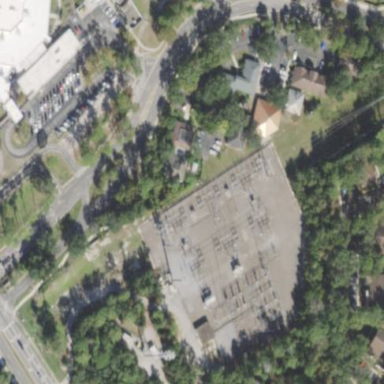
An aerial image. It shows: Distribution substation surrounded by fence.